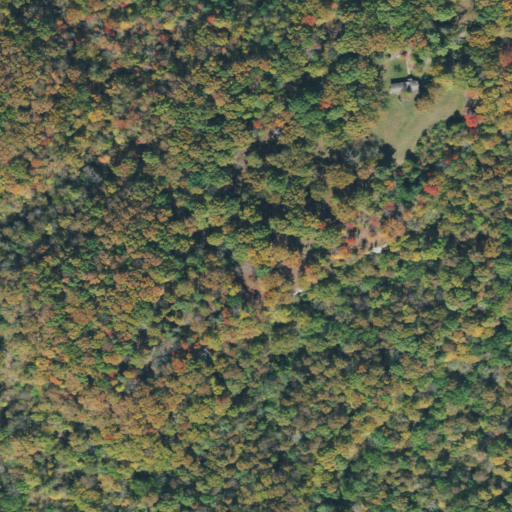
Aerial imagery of cape in Tennessee named Point Disappointment containing deciduous forest, open development, and pasture